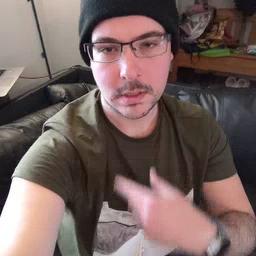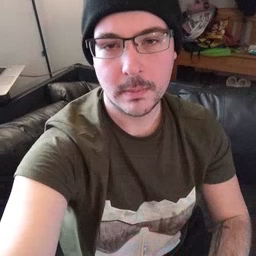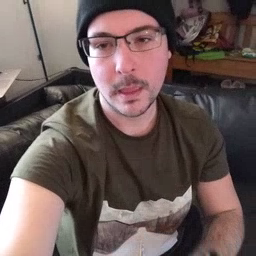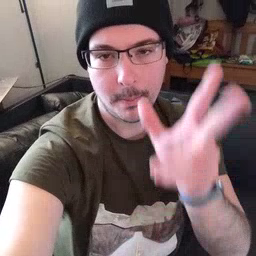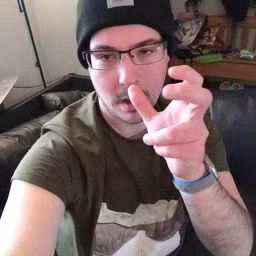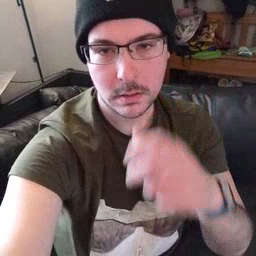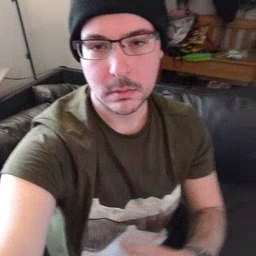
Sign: bug